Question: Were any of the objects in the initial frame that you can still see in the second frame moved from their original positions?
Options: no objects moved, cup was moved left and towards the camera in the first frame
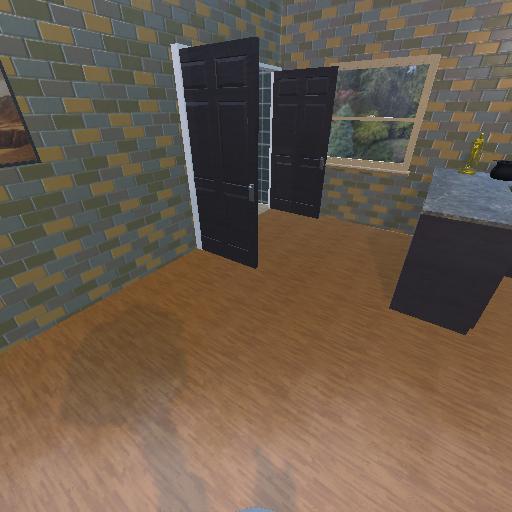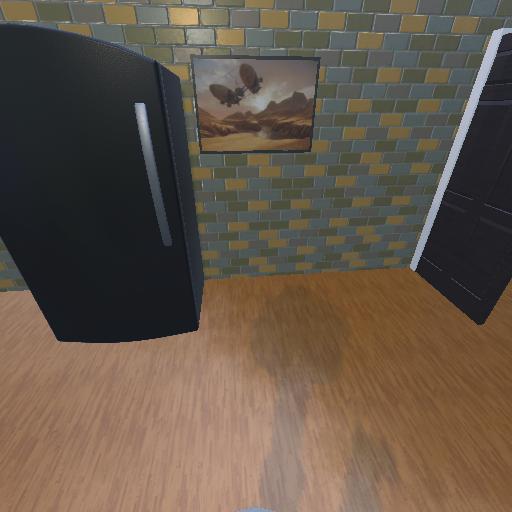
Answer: no objects moved